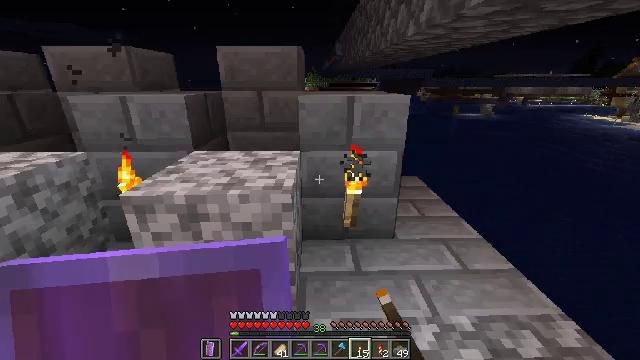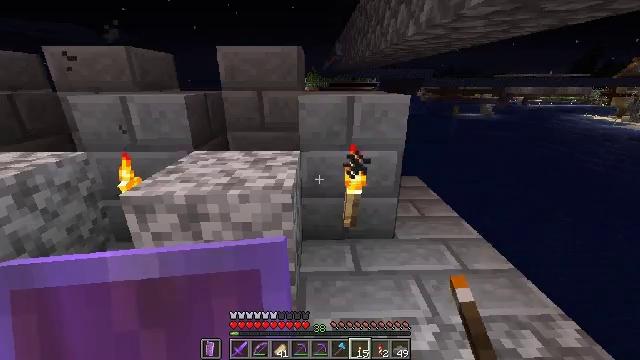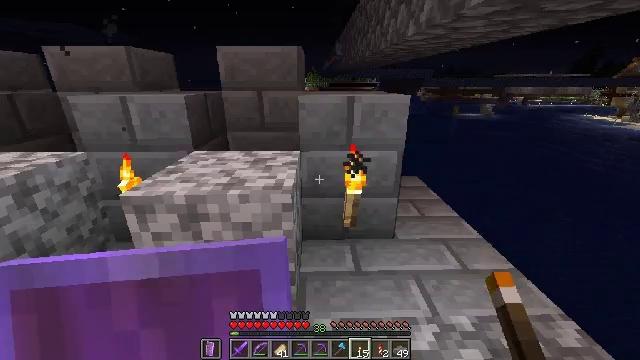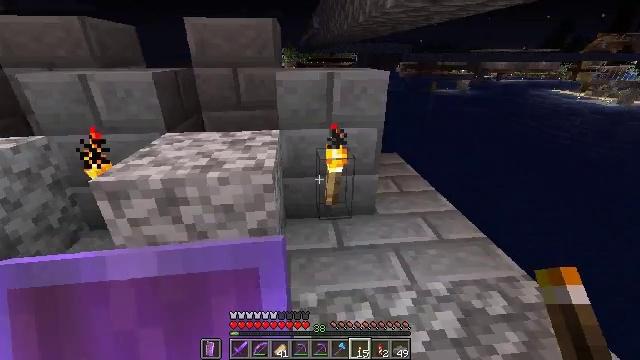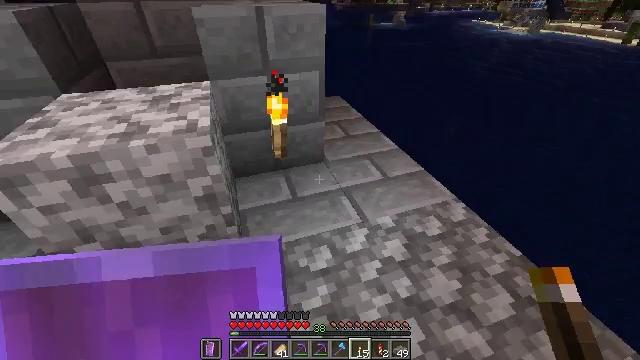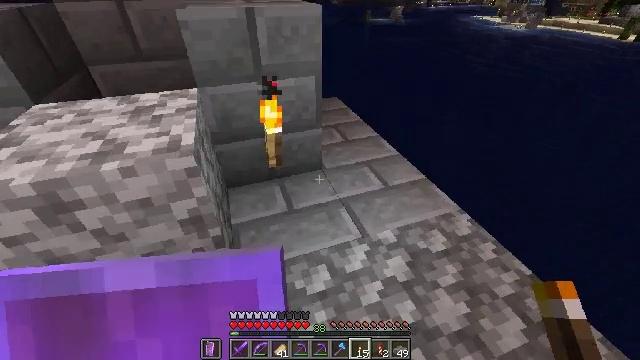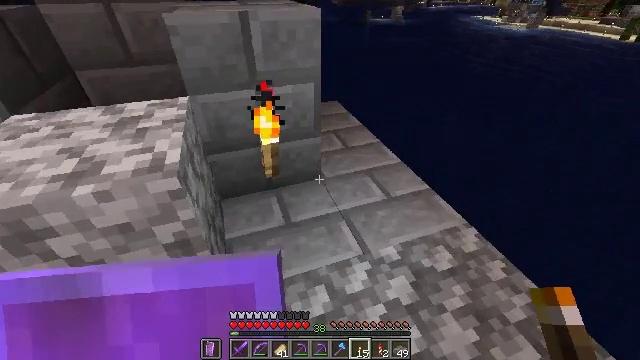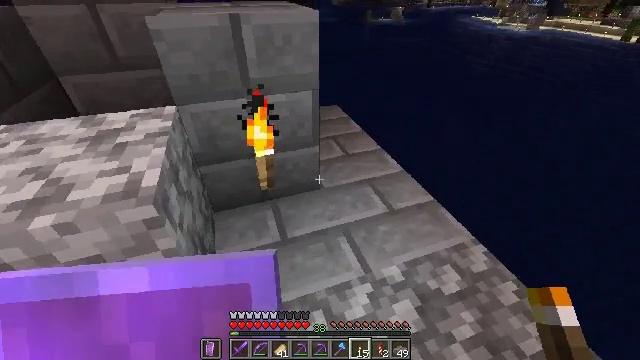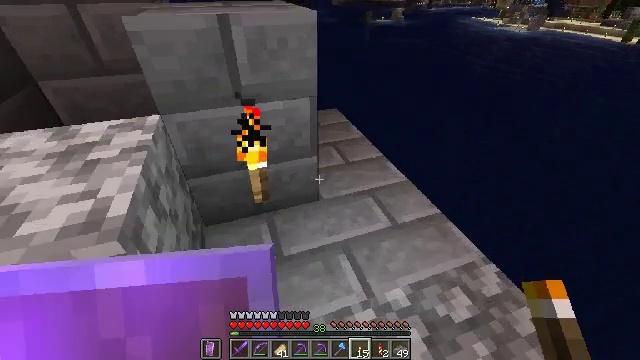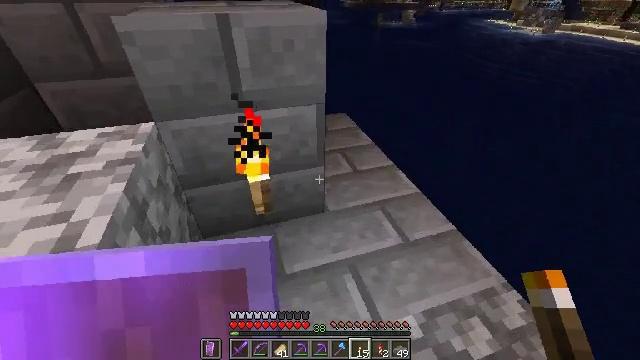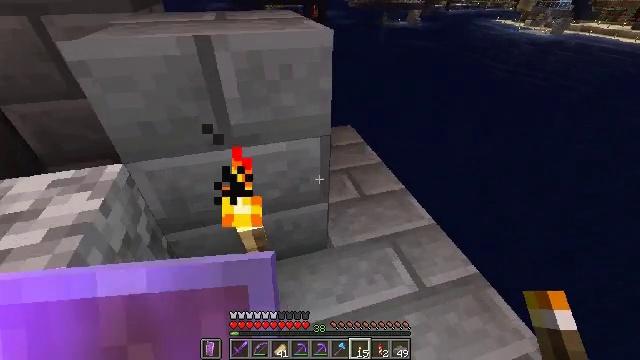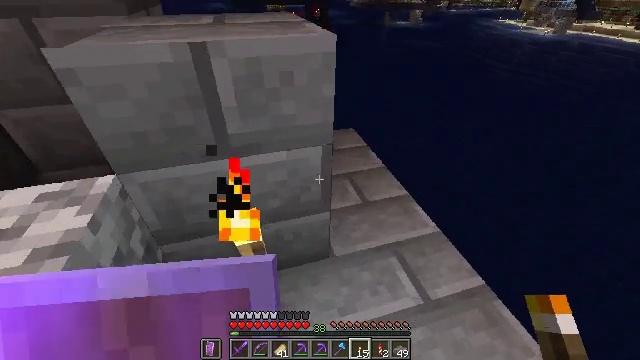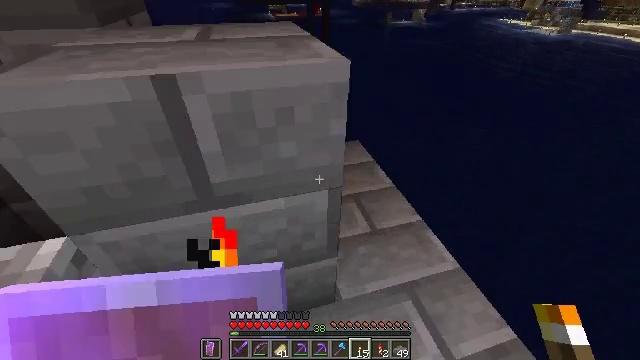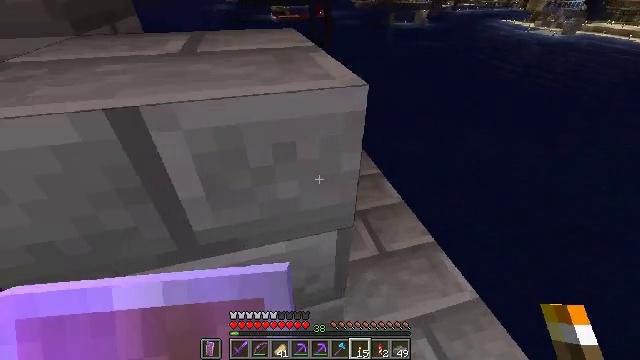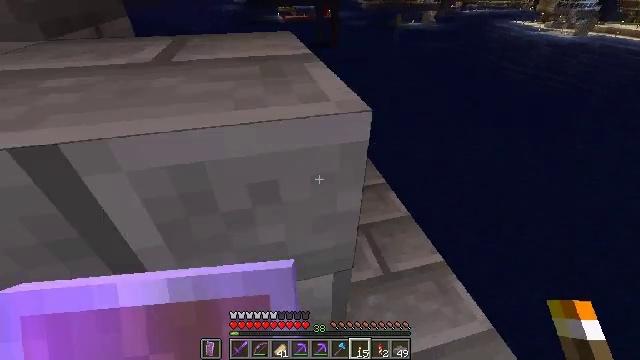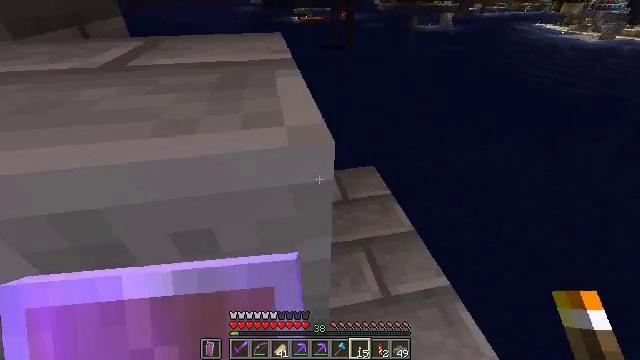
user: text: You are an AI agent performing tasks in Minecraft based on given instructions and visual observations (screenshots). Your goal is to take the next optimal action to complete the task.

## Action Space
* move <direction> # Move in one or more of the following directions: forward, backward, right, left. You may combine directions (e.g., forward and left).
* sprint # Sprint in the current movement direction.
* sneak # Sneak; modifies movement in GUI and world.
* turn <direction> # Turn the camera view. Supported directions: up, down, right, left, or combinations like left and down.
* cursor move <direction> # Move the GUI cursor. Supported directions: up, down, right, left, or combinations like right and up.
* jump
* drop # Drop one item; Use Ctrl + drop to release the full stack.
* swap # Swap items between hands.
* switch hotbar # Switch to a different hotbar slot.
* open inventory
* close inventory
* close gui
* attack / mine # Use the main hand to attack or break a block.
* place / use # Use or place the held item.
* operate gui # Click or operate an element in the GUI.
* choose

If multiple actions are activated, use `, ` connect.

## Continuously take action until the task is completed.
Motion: motion action
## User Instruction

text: Gather cobblestone wall segments.
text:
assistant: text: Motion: no_op
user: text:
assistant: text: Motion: no_op
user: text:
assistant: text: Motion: turn right and down
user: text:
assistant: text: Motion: move forward, turn right and down
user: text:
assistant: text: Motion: move forward
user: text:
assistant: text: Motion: move forward
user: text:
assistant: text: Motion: move forward
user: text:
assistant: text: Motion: move forward
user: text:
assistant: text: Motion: move forward, turn left
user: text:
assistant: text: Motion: move forward
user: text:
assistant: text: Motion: move forward
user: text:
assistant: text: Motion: move forward
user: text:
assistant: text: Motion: move forward
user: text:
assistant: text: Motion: move forward and move right, turn left
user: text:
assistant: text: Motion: move forward and move right, turn left
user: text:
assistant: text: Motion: move forward and move right, turn left
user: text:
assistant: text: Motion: move forward and move right, turn left
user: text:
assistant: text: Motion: move forward and move right
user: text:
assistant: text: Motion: move forward and move right, turn left
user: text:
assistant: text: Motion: move forward and move right, turn left and up
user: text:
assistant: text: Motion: move forward, turn left and up
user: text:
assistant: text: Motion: turn left and up
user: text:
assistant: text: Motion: no_op
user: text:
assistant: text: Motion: no_op
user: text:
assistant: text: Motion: no_op
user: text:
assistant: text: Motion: turn left and down
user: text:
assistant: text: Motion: turn left and down
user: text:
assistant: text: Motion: turn left and down
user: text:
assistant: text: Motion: no_op
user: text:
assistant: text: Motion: no_op